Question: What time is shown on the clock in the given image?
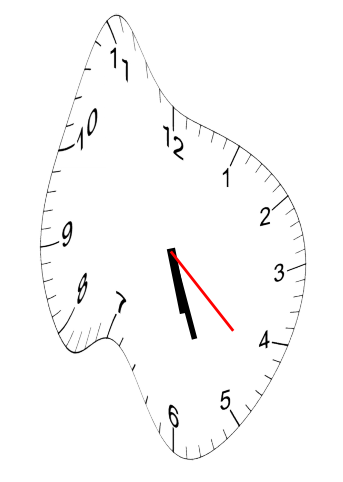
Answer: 05:26:22